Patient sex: F
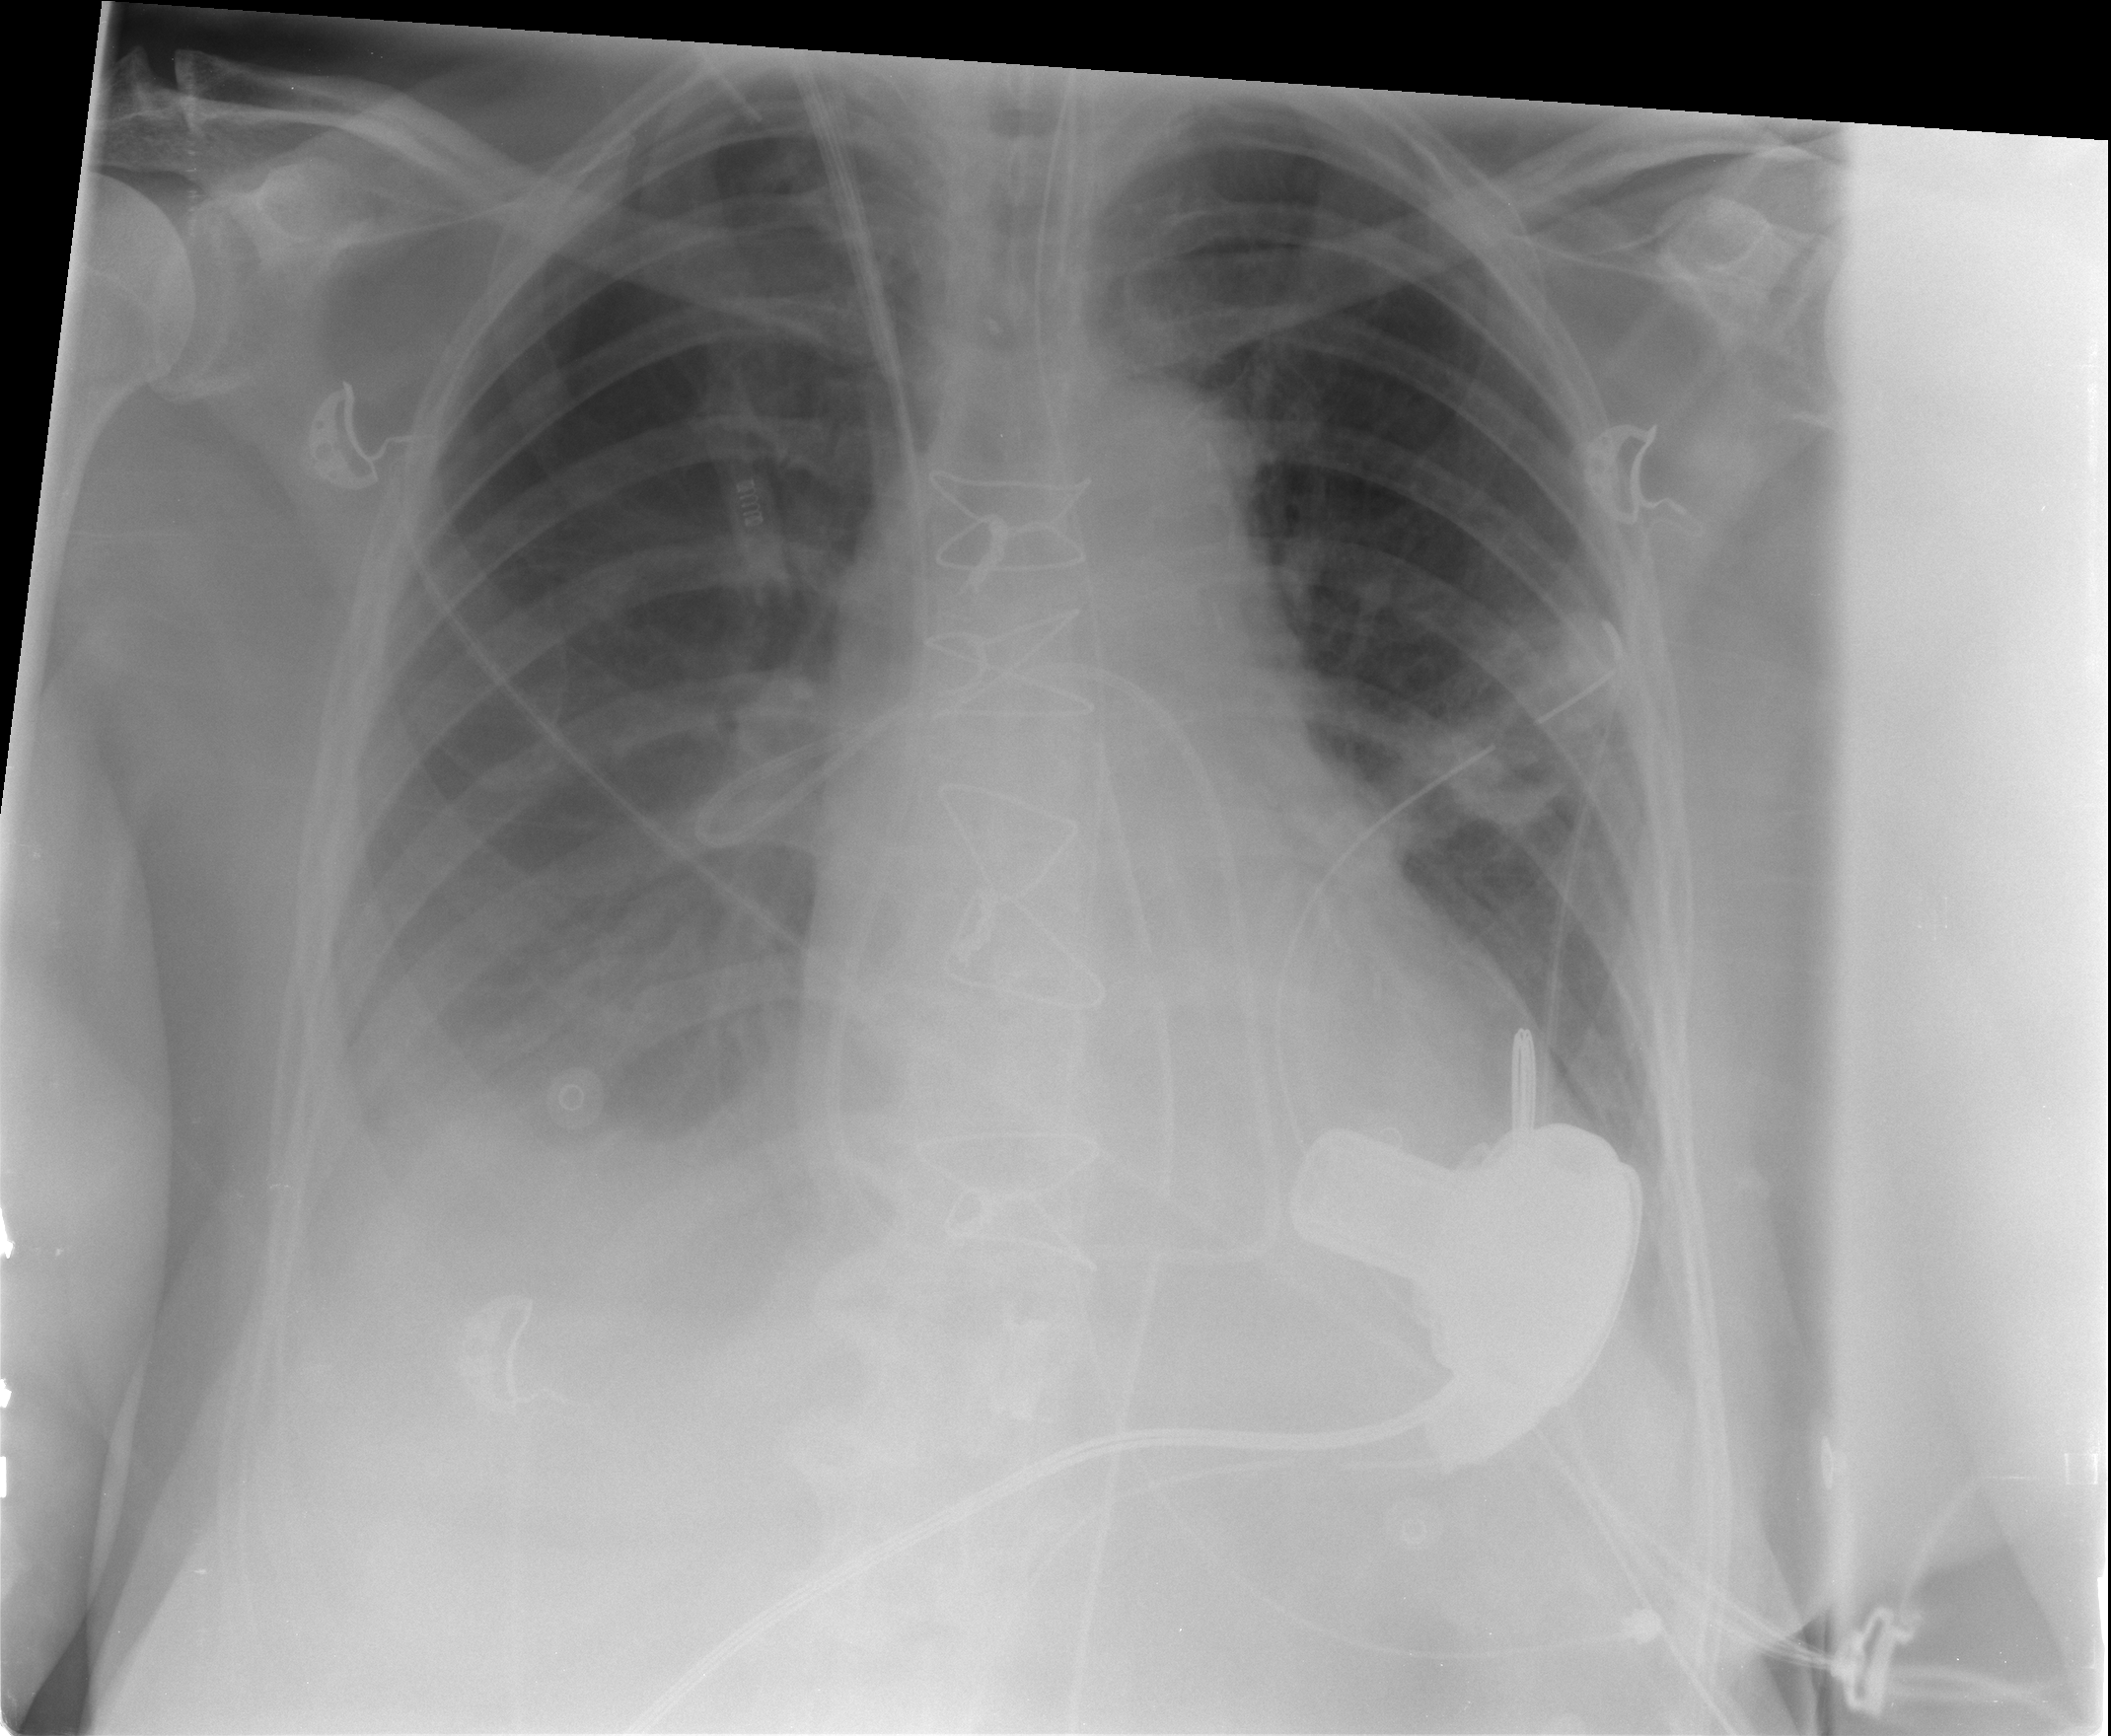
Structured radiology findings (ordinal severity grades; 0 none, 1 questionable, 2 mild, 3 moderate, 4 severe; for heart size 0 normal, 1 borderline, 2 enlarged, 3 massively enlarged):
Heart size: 0
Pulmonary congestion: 2
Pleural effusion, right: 2
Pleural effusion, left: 0
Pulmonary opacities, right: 0
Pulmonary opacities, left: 0
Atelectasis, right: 2
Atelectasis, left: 2